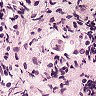
Metastatic tissue present: no